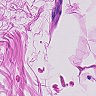
Metastatic tissue present: no